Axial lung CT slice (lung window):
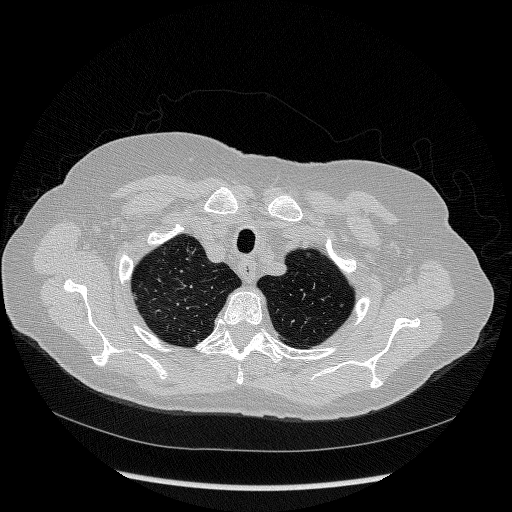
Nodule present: no